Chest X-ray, AP view. Patient: 67 years old, sex F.
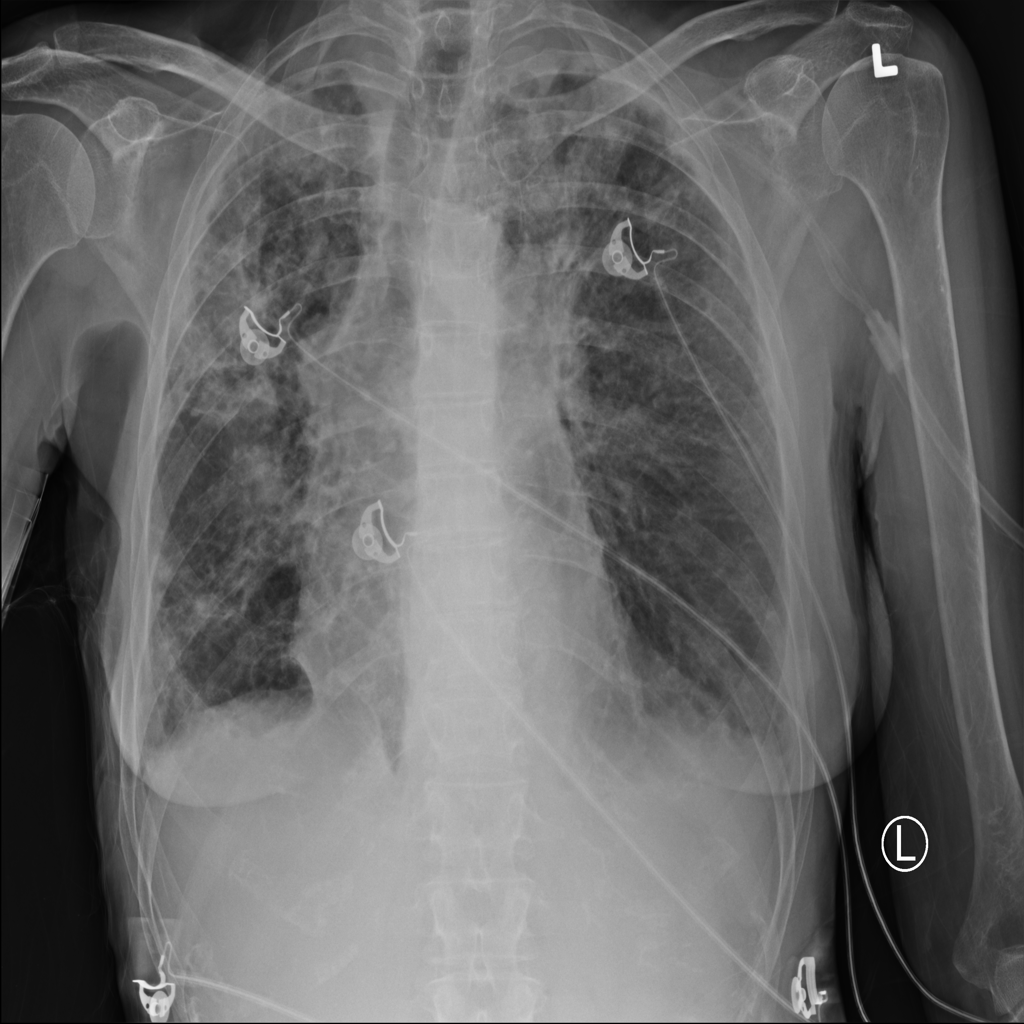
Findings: Infiltration